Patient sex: M
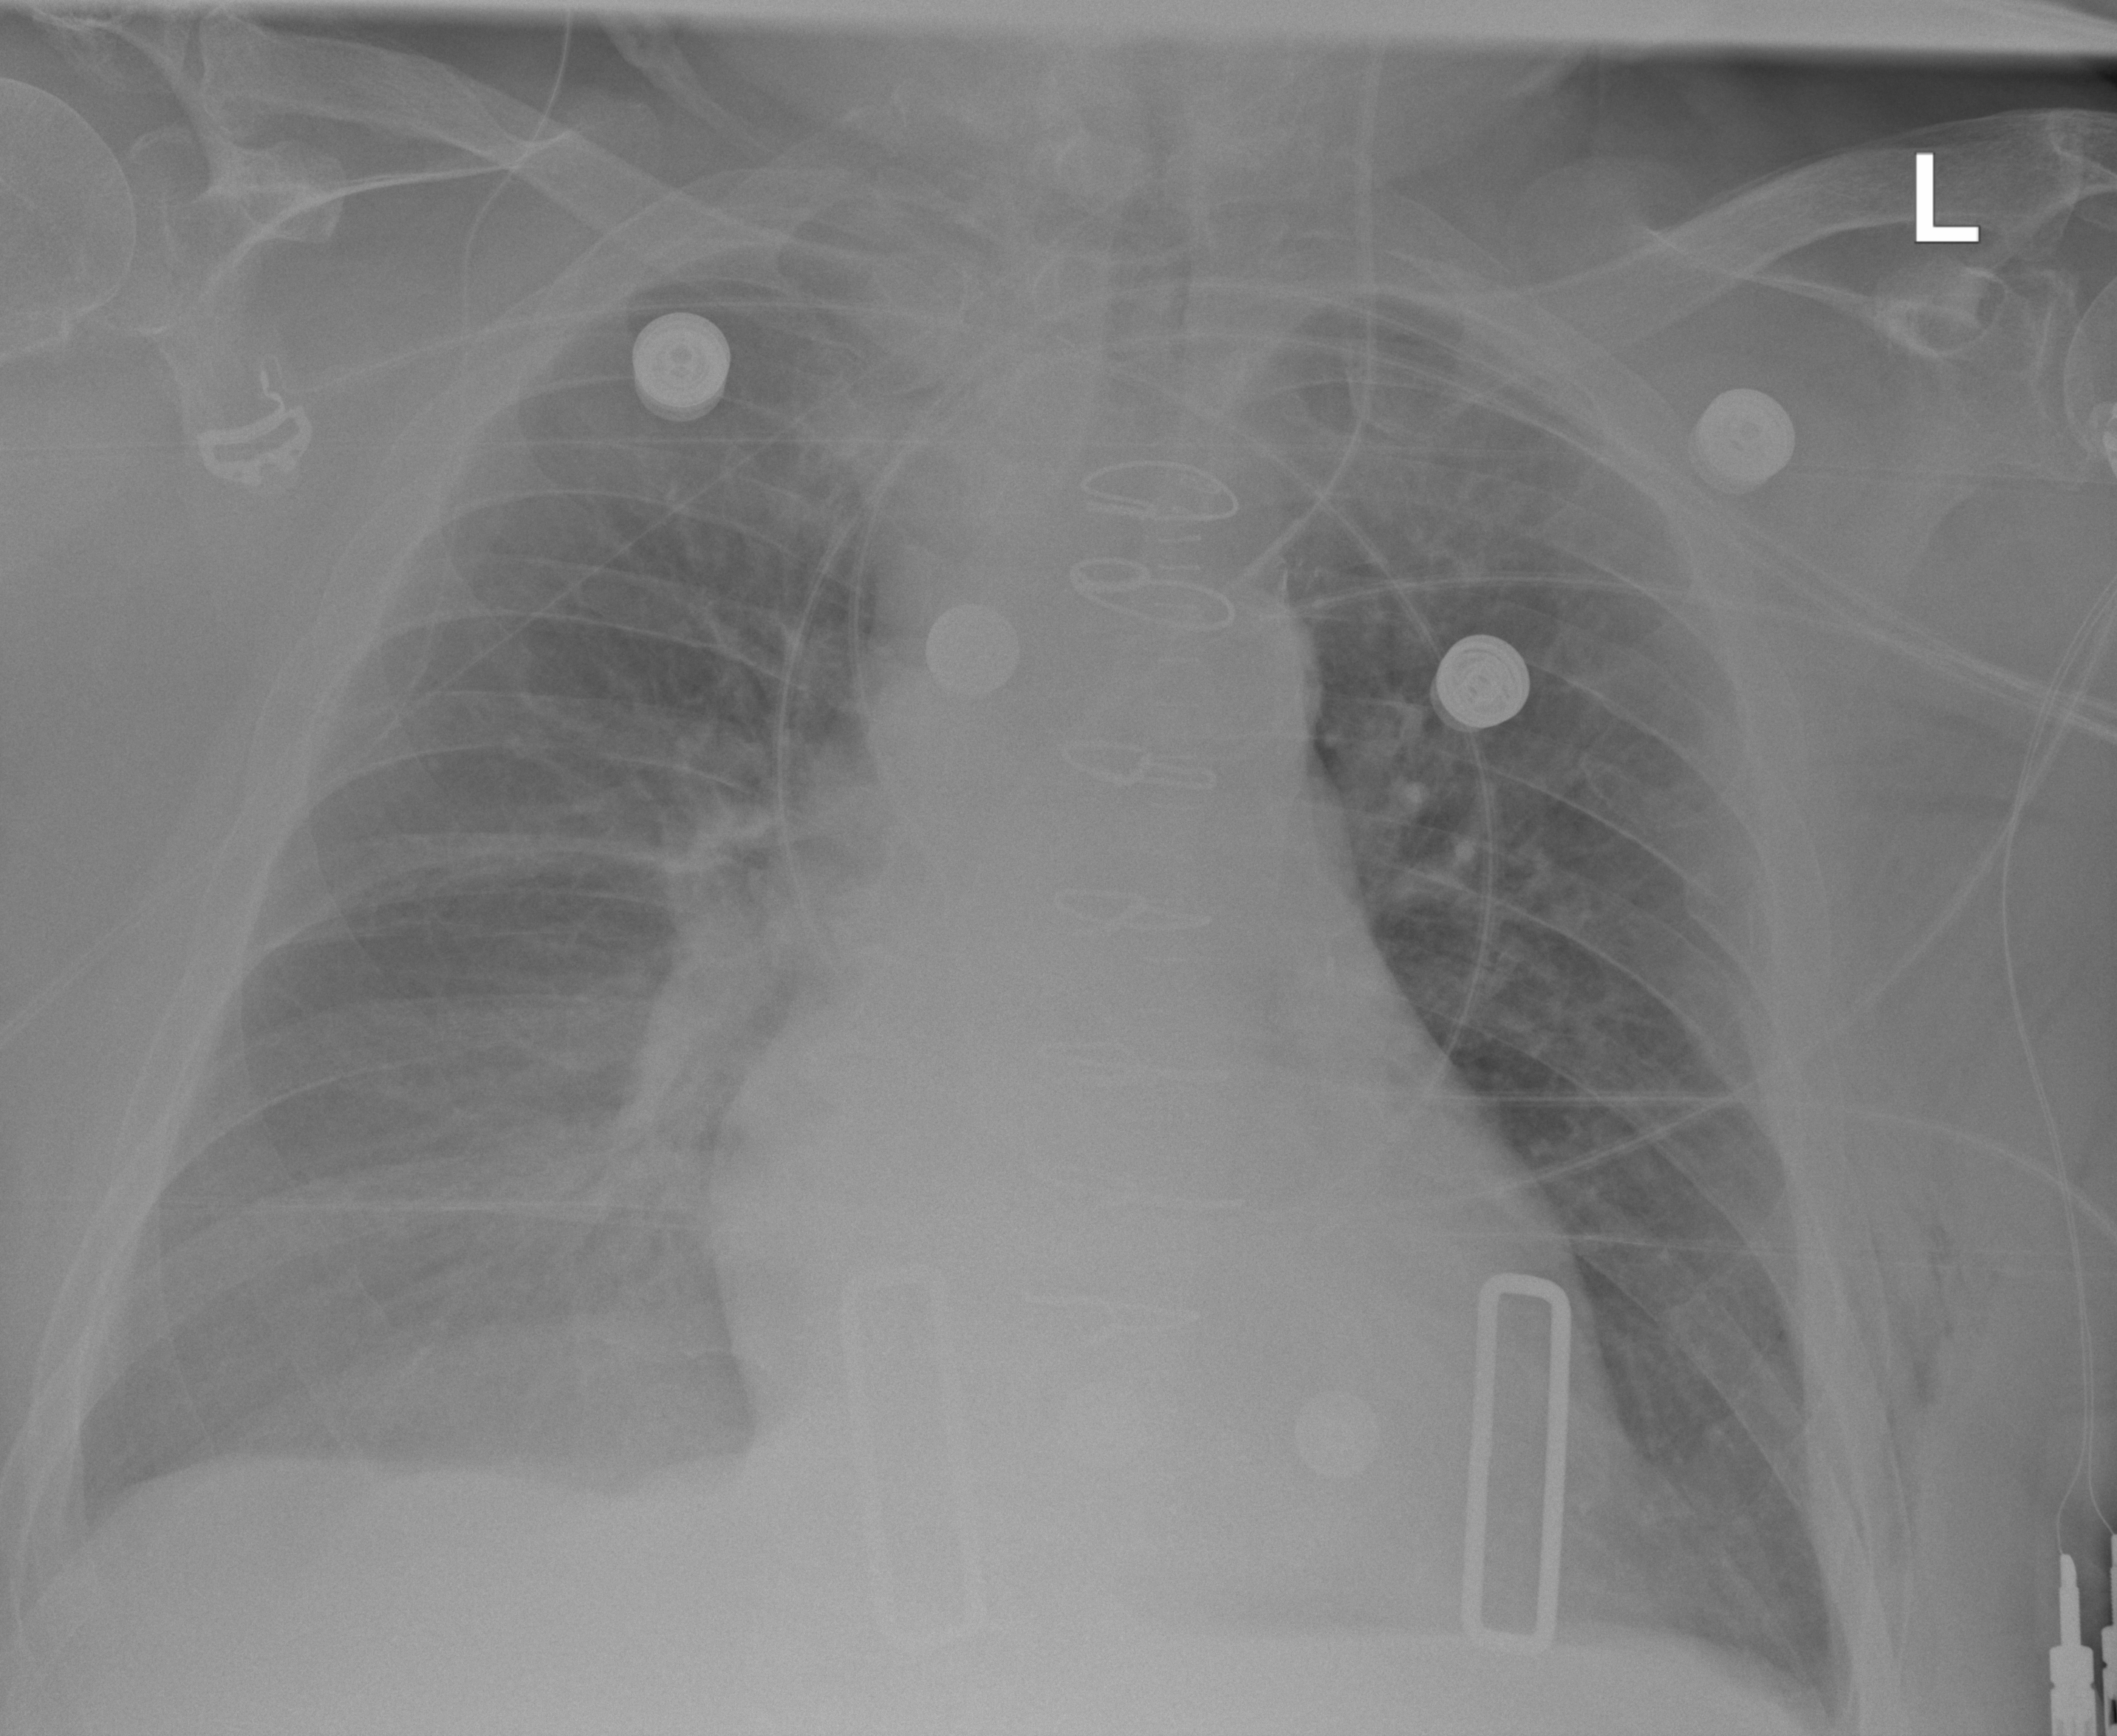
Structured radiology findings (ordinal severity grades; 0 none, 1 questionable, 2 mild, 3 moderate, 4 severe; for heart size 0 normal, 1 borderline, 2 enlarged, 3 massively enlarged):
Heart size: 1
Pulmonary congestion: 1
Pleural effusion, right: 2
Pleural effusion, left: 0
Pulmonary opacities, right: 0
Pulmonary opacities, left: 0
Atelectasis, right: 2
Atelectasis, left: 0